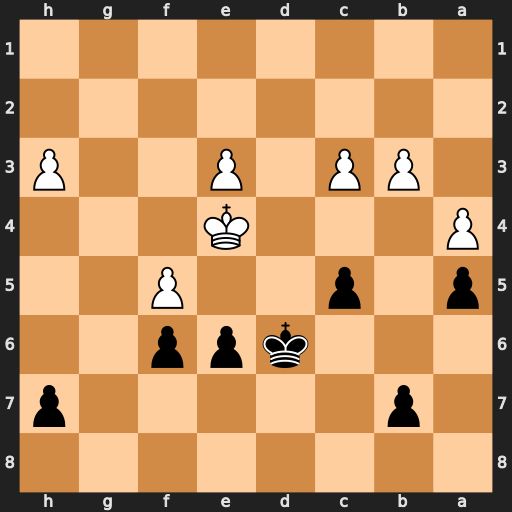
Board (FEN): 8/1p5p/3kpp2/p1p2P2/P3K3/1PP1P2P/8/8
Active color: b
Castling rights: -
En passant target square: -
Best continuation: c4 b4 axb4 cxb4 e5 Kf3 c3 Ke2 e4